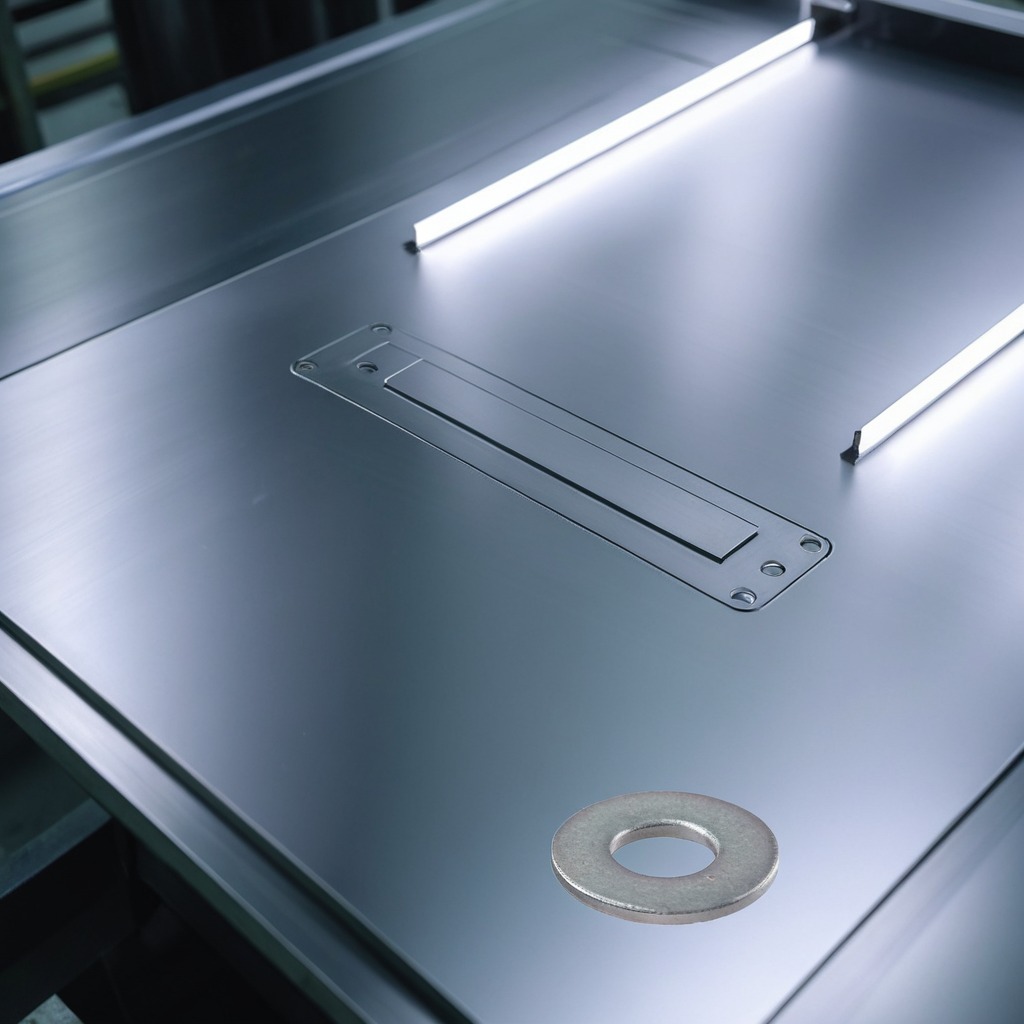
A flat metal washer is lying on a metal table in a machine shop under fluorescent lights.